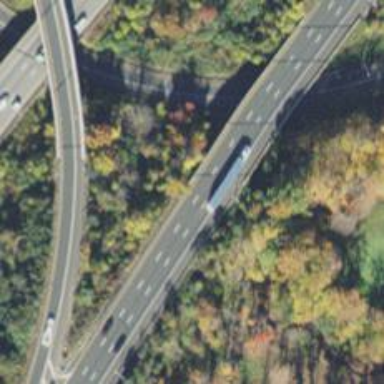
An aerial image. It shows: Motorway.